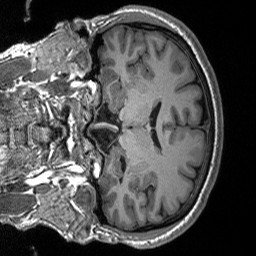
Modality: T1w
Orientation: coronal
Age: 43
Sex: male
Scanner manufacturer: siemens
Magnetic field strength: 3 T
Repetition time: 2.53 s
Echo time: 0.00219 s